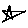
Label: star